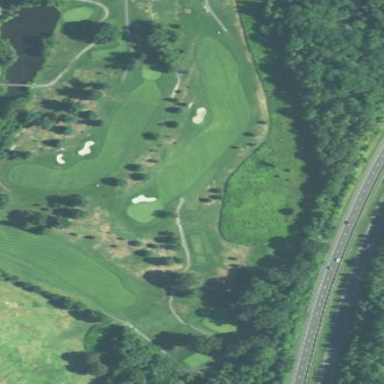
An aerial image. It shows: Grassy area designated as golf fairway.